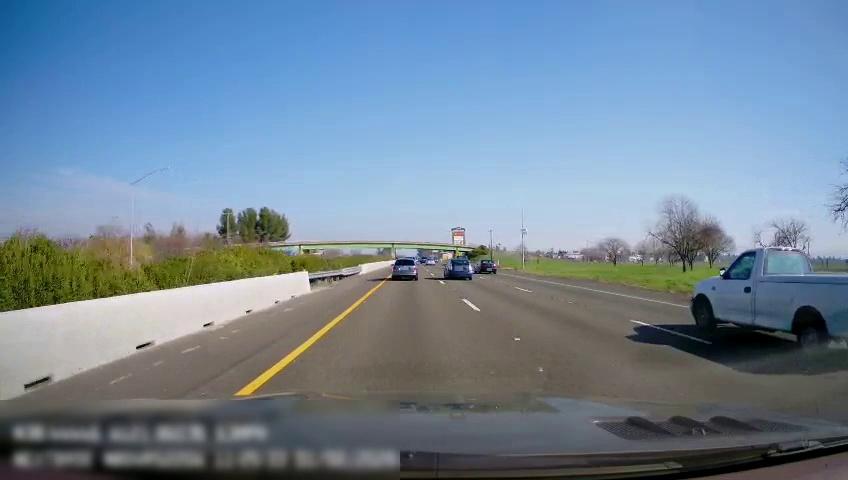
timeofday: Day
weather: Sunny
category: Drivable Space
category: Vehicles | Truck
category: Vehicles | SUV
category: Vehicles | SUV
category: Vehicles | SUV
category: Vehicles | Car
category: Vehicles | Car
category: Lanes | Current Lane
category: Lanes | Current Lane
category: Lanes | Alternate Lane
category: Lanes | Alternate Lane